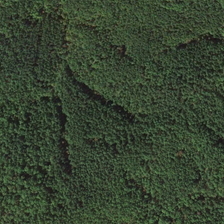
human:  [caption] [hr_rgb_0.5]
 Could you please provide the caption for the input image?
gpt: many green trees form a piece of forest .

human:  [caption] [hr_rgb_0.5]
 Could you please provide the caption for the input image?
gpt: many green trees form a piece of forest .

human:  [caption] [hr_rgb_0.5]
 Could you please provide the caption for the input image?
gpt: many green trees form a piece of forest .

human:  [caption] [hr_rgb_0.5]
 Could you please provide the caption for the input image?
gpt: many green trees form a piece of forest .

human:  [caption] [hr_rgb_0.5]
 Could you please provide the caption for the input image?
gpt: many green trees form a piece of forest .